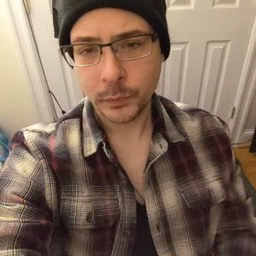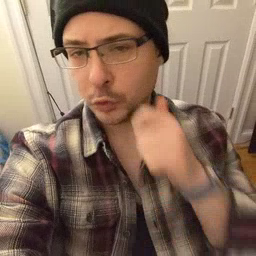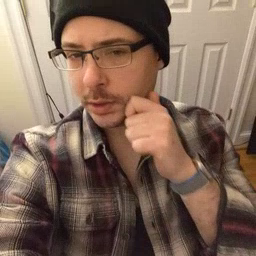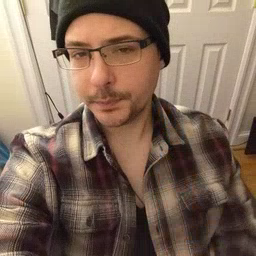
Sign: cheek